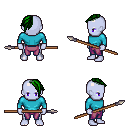
a pixel art fantasy rpg character, male body template, dark elf, purple skin, teal long-sleeve shirt, magenta pants, green long mohawk hairstyle, spear, four views (front, back, left, right), 2x2 character sprite sheet, small pixel art, hard edges, no anti-aliasing